Aerial crown-view tile of a tropical tree (Barro Colorado Island, Panama), acquired 20250512:
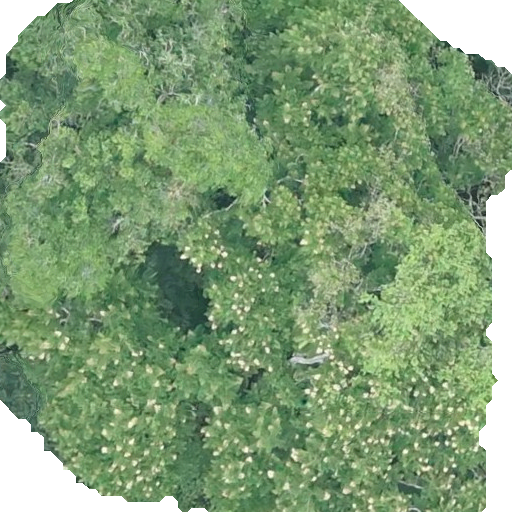
Species: Hymenaea courbaril
GBIF accepted scientific name: Hymenaea courbaril
Crown area: 393.84 m²